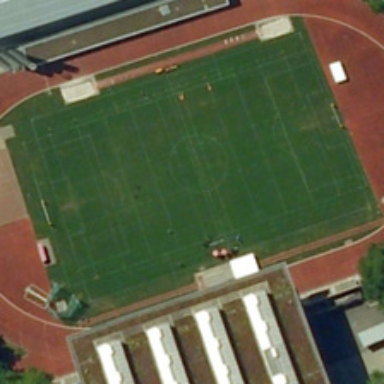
A playground is near several green trees and a building .